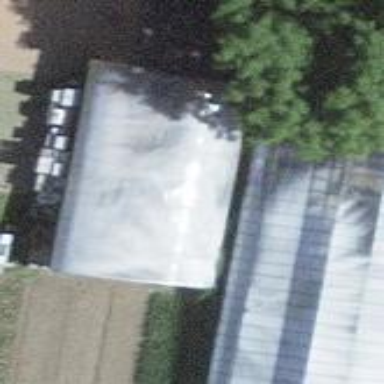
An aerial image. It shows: Greenhouse.